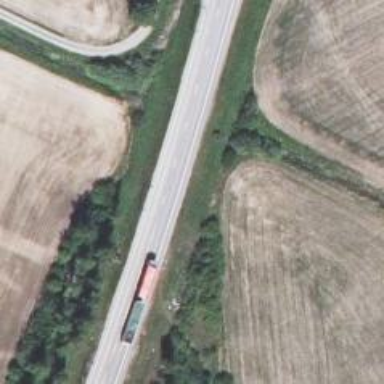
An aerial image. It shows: Asphalt trunk highway.